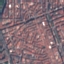
Land use / land cover: Residential